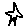
Label: star